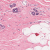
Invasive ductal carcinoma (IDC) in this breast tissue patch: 0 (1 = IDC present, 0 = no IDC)